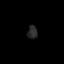
Tissue: lung
Cell type: T cells
Senescence score: 0.1454
Nuclear area (px): 127
Mean DAPI intensity: 40.953